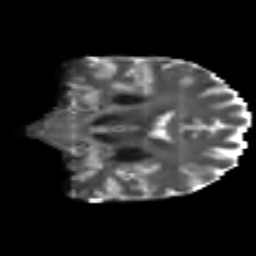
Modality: T2w
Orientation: coronal
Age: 44
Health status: ill
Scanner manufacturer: philips
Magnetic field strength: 3 T
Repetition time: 9 s
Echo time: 0.127 s